Interaction volume radius: 10 \u00c5
Interaction volume height: 25 \u00c5
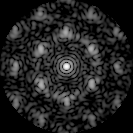
Disorder parameter: 0.5407